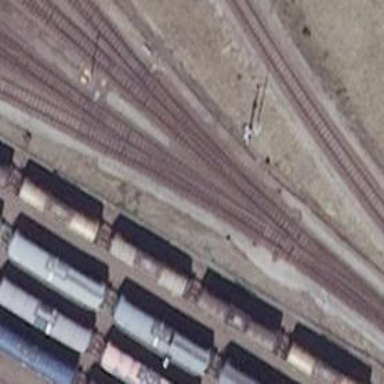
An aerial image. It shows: Railway switch.